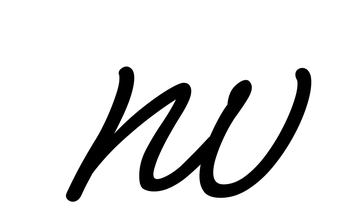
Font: MeowScript-Regular